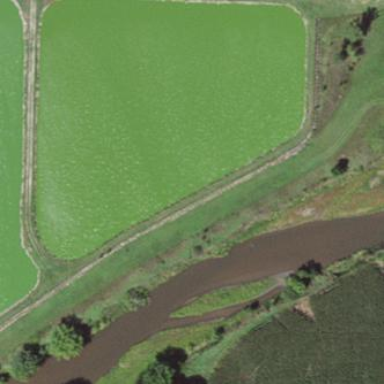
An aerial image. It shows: Reservoir of sewage water in natural setting.